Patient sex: F
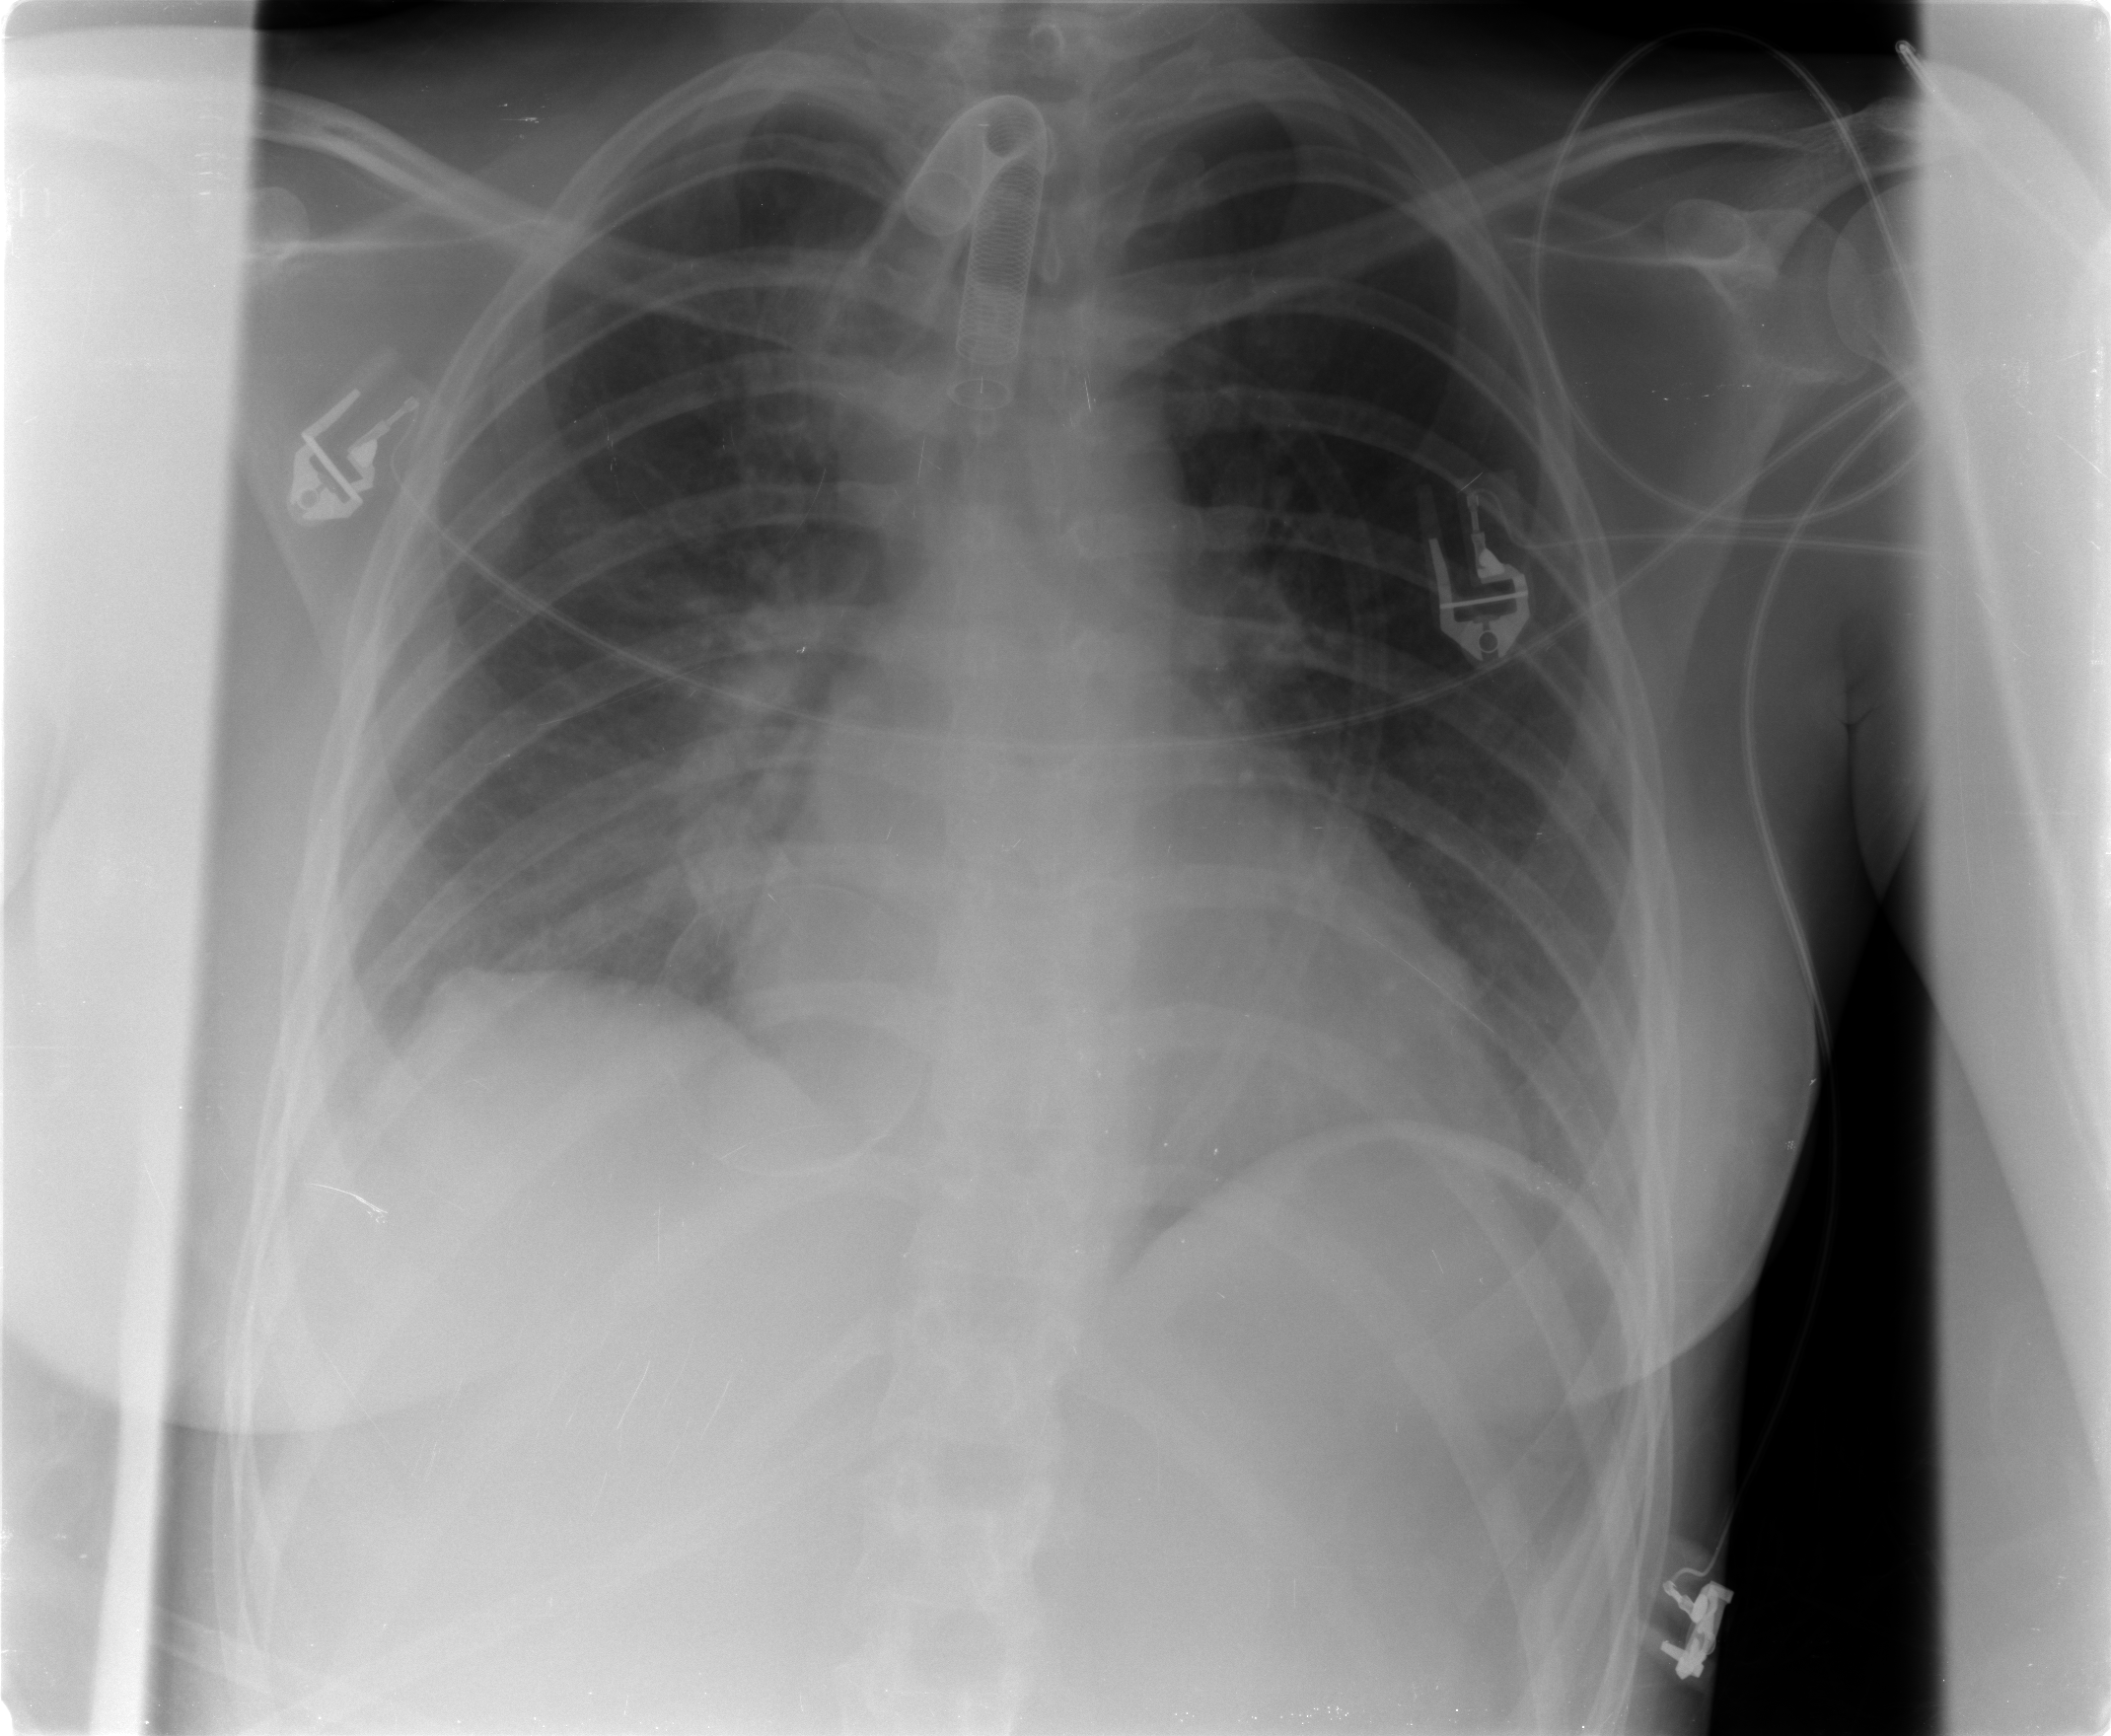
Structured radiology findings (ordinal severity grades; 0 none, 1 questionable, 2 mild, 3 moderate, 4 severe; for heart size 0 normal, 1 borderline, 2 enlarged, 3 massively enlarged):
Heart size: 2
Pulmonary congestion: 2
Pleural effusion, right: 2
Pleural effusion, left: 2
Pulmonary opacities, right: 2
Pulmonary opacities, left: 1
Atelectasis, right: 2
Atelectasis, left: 1